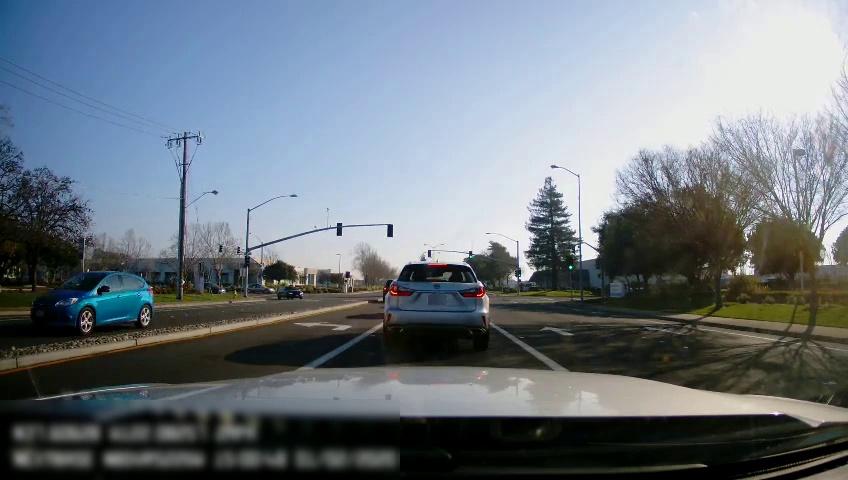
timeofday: Day
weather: Sunny
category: Drivable Space
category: Drivable Space
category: Vehicles | SUV
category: Vehicles | SUV
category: Vehicles | Car
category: Vehicles | Car
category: Vehicles | Car
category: Lanes | Current Lane
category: Lanes | Alternate Lane
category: Lanes | Current Lane
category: Lanes | Alternate Lane